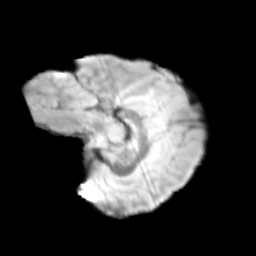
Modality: T2w
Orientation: sagittal
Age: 9
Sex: male
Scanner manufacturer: siemens
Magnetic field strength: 3 T
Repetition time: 3.8 s
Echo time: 0.07 s